Field crop: maize
Growth stage: 2
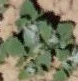
Species: chenopodium